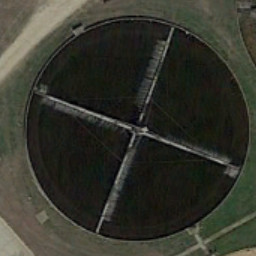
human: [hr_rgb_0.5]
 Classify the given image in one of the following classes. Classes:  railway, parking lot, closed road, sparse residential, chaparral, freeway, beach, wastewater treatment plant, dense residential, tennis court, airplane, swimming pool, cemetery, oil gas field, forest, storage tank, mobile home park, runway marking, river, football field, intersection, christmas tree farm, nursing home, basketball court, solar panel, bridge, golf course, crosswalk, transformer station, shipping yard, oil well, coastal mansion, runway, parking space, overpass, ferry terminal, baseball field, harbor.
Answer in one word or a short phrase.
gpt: wastewater treatment plant